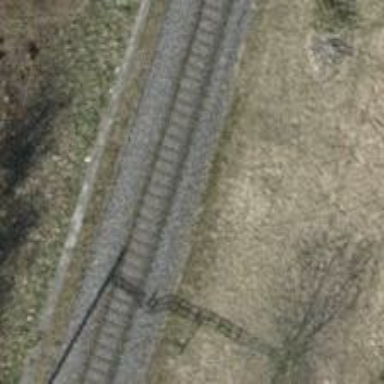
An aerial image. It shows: Single railway track with electrification through contact line.